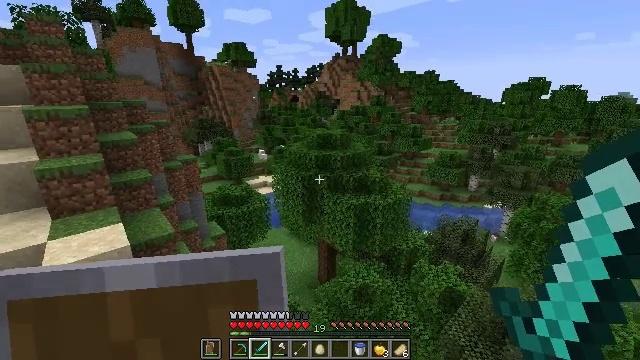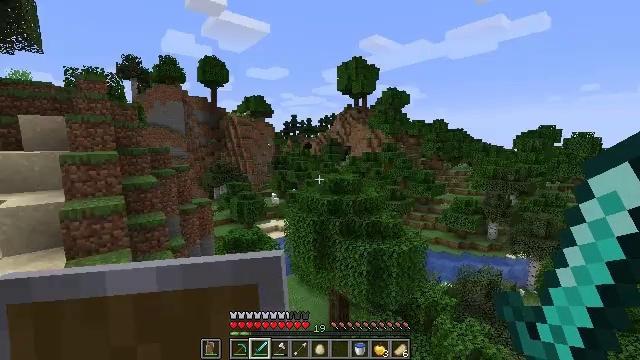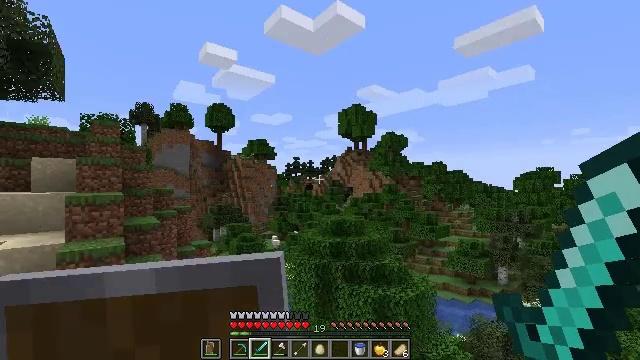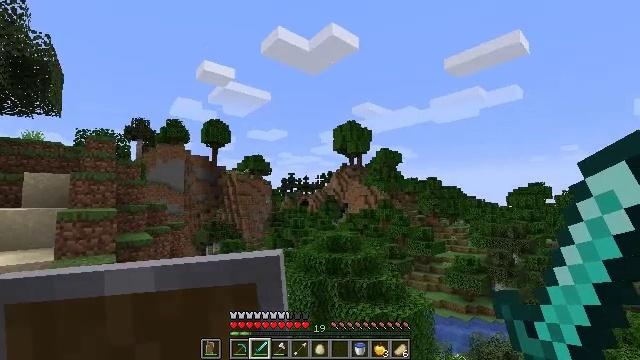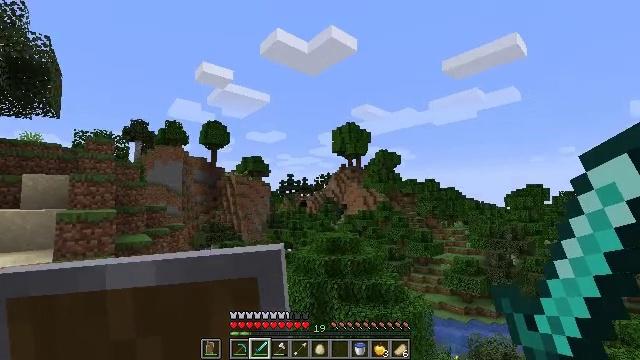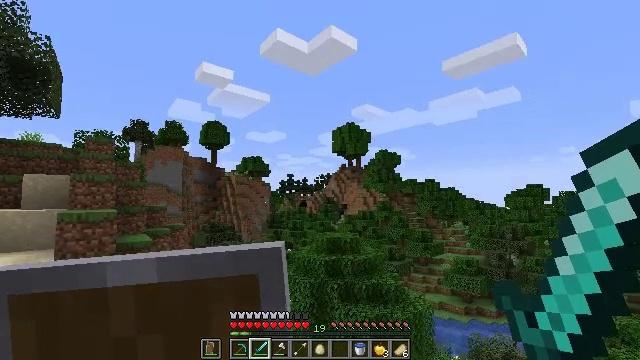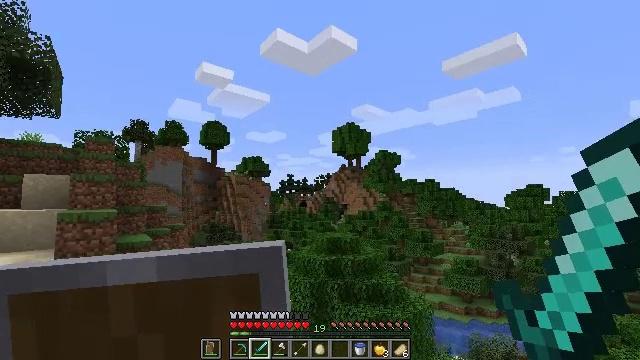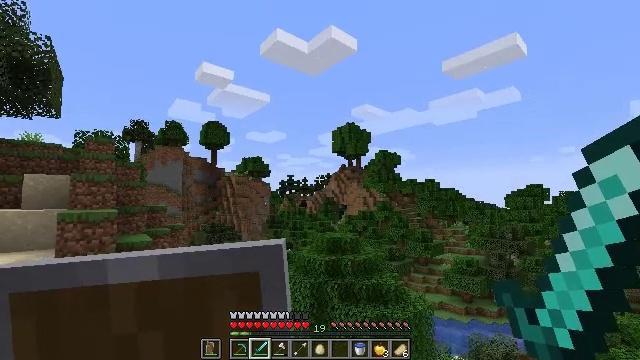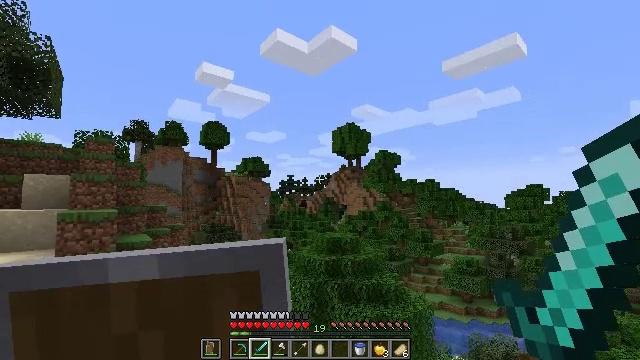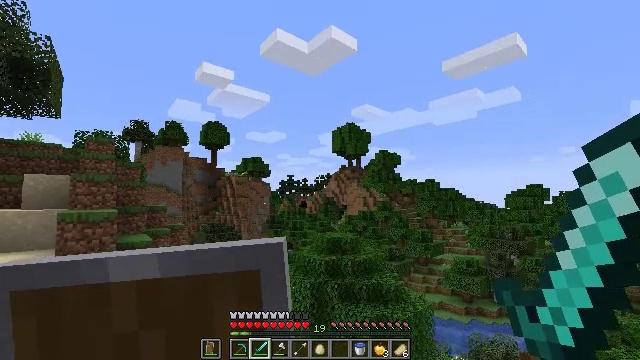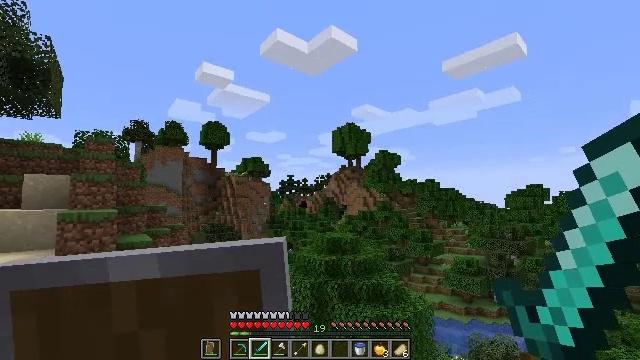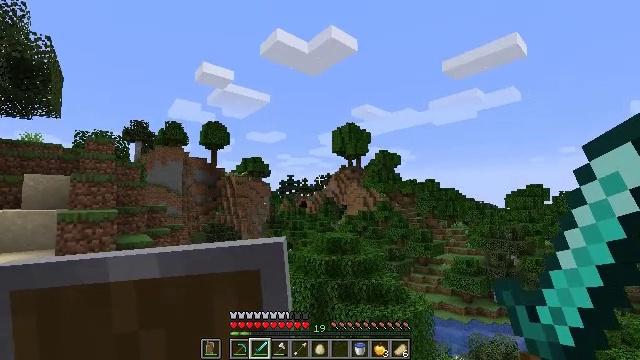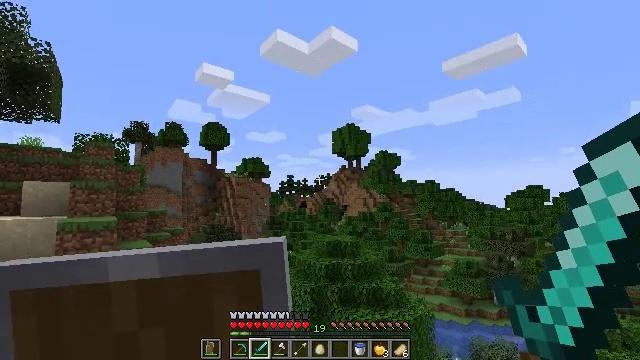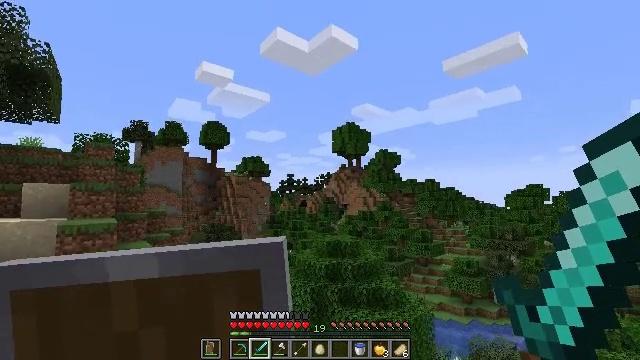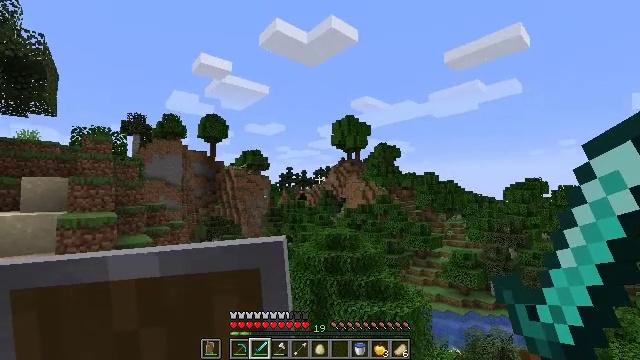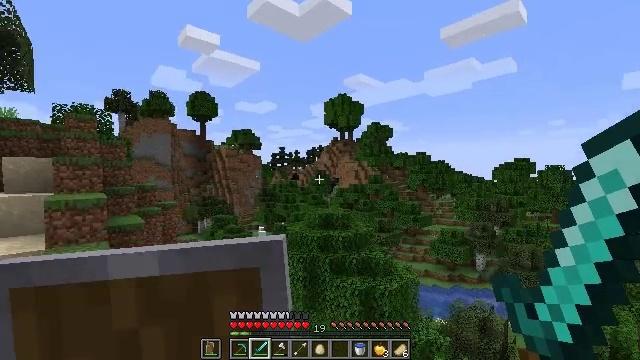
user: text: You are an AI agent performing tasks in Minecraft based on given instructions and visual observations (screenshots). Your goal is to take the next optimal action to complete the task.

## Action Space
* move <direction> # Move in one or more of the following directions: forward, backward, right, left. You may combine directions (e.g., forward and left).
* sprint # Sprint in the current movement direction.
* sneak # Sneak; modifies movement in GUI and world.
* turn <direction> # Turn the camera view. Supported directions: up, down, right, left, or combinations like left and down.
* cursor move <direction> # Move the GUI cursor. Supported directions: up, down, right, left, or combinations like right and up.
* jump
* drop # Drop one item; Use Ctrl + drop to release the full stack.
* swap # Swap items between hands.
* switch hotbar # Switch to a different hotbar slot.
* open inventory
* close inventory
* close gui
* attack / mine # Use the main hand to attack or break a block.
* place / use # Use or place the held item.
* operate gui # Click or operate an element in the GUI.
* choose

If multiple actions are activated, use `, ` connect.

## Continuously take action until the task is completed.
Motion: motion action
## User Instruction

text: Trim the tree by mining oak leaves.
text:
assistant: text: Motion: move left, sneak, turn left and up
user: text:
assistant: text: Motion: move left, sneak, turn up
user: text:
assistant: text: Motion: sneak, turn right and up
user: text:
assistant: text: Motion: sneak
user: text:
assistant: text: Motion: sneak
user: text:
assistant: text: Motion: sneak
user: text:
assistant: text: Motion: sneak
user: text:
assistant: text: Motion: sneak
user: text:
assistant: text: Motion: sneak
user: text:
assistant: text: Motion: no_op
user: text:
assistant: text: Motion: no_op
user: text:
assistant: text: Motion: no_op
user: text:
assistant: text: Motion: no_op
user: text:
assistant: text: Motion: turn down
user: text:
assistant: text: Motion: turn right and down
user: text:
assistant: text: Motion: turn right and down
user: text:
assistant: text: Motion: turn right and down
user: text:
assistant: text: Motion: turn right and down
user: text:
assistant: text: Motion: turn right and down
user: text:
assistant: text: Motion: turn right and up
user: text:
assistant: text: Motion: no_op
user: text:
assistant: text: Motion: no_op
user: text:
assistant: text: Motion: no_op
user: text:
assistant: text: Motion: no_op
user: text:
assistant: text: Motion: no_op
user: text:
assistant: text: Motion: no_op
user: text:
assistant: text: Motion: no_op
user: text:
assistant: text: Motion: no_op
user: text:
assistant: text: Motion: no_op
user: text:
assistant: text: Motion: no_op